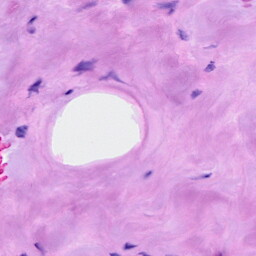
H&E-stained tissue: Breast